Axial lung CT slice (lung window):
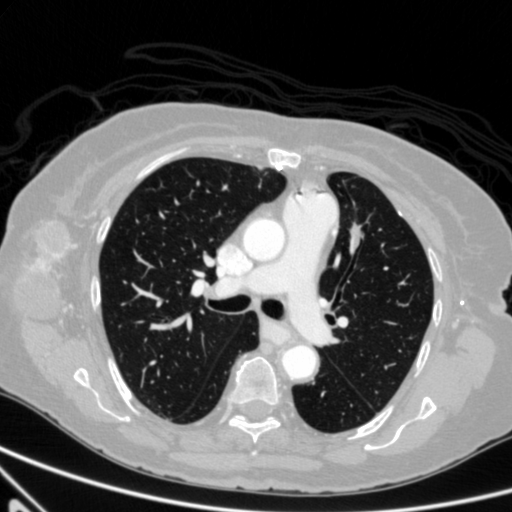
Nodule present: yes
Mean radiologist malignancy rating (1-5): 4